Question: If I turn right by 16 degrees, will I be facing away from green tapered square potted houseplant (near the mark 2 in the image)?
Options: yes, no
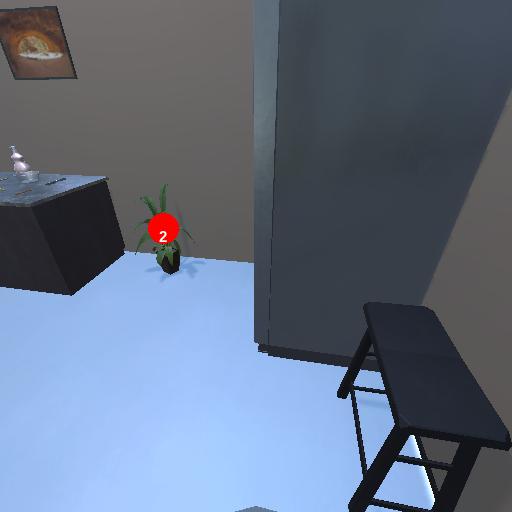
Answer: yes